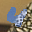
Label: 4